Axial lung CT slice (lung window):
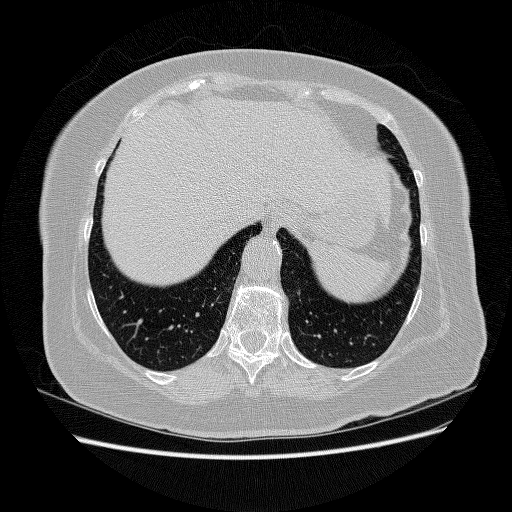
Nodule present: no